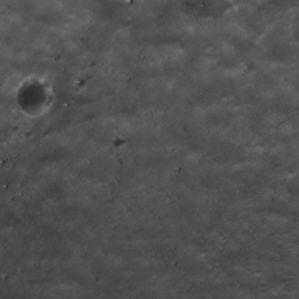
Label: non_frost